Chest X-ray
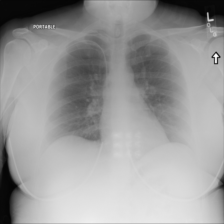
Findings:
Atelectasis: negative
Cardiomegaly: negative
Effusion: negative
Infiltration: negative
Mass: negative
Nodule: negative
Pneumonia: negative
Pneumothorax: negative
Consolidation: negative
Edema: negative
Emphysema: negative
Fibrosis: negative
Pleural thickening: negative
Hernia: negative